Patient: sex M, age 32
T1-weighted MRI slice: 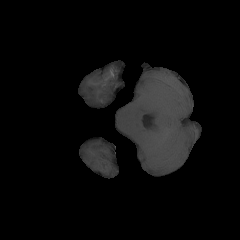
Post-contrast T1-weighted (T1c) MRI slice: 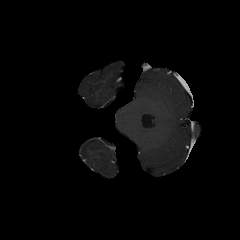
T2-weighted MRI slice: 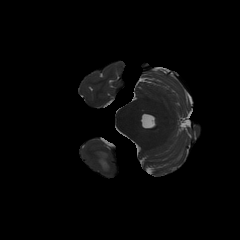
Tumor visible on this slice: yes
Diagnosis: Astrocytoma, IDH-mutant
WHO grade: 2